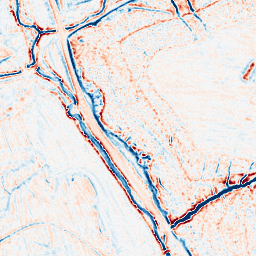
Category: edge_preserving
Decomposition family: bilateral
Decomposition parameters: d: 9
sigma_color: 75
sigma_space: 50
Upsampling method: linear_exact
Upsampling parameters: scale: 8
Upsampling scale: 8